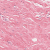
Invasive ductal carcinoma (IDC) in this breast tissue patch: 0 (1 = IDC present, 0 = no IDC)